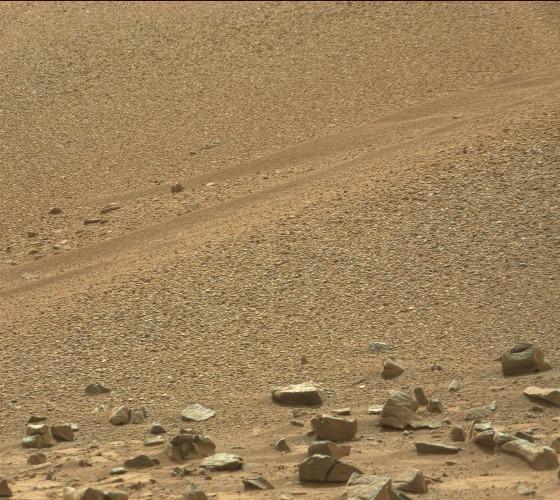
Terrain classes present: Bedrock, Gravel / Sand / Soil, Rock